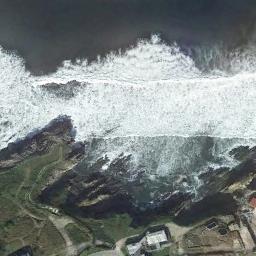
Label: beach